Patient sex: M
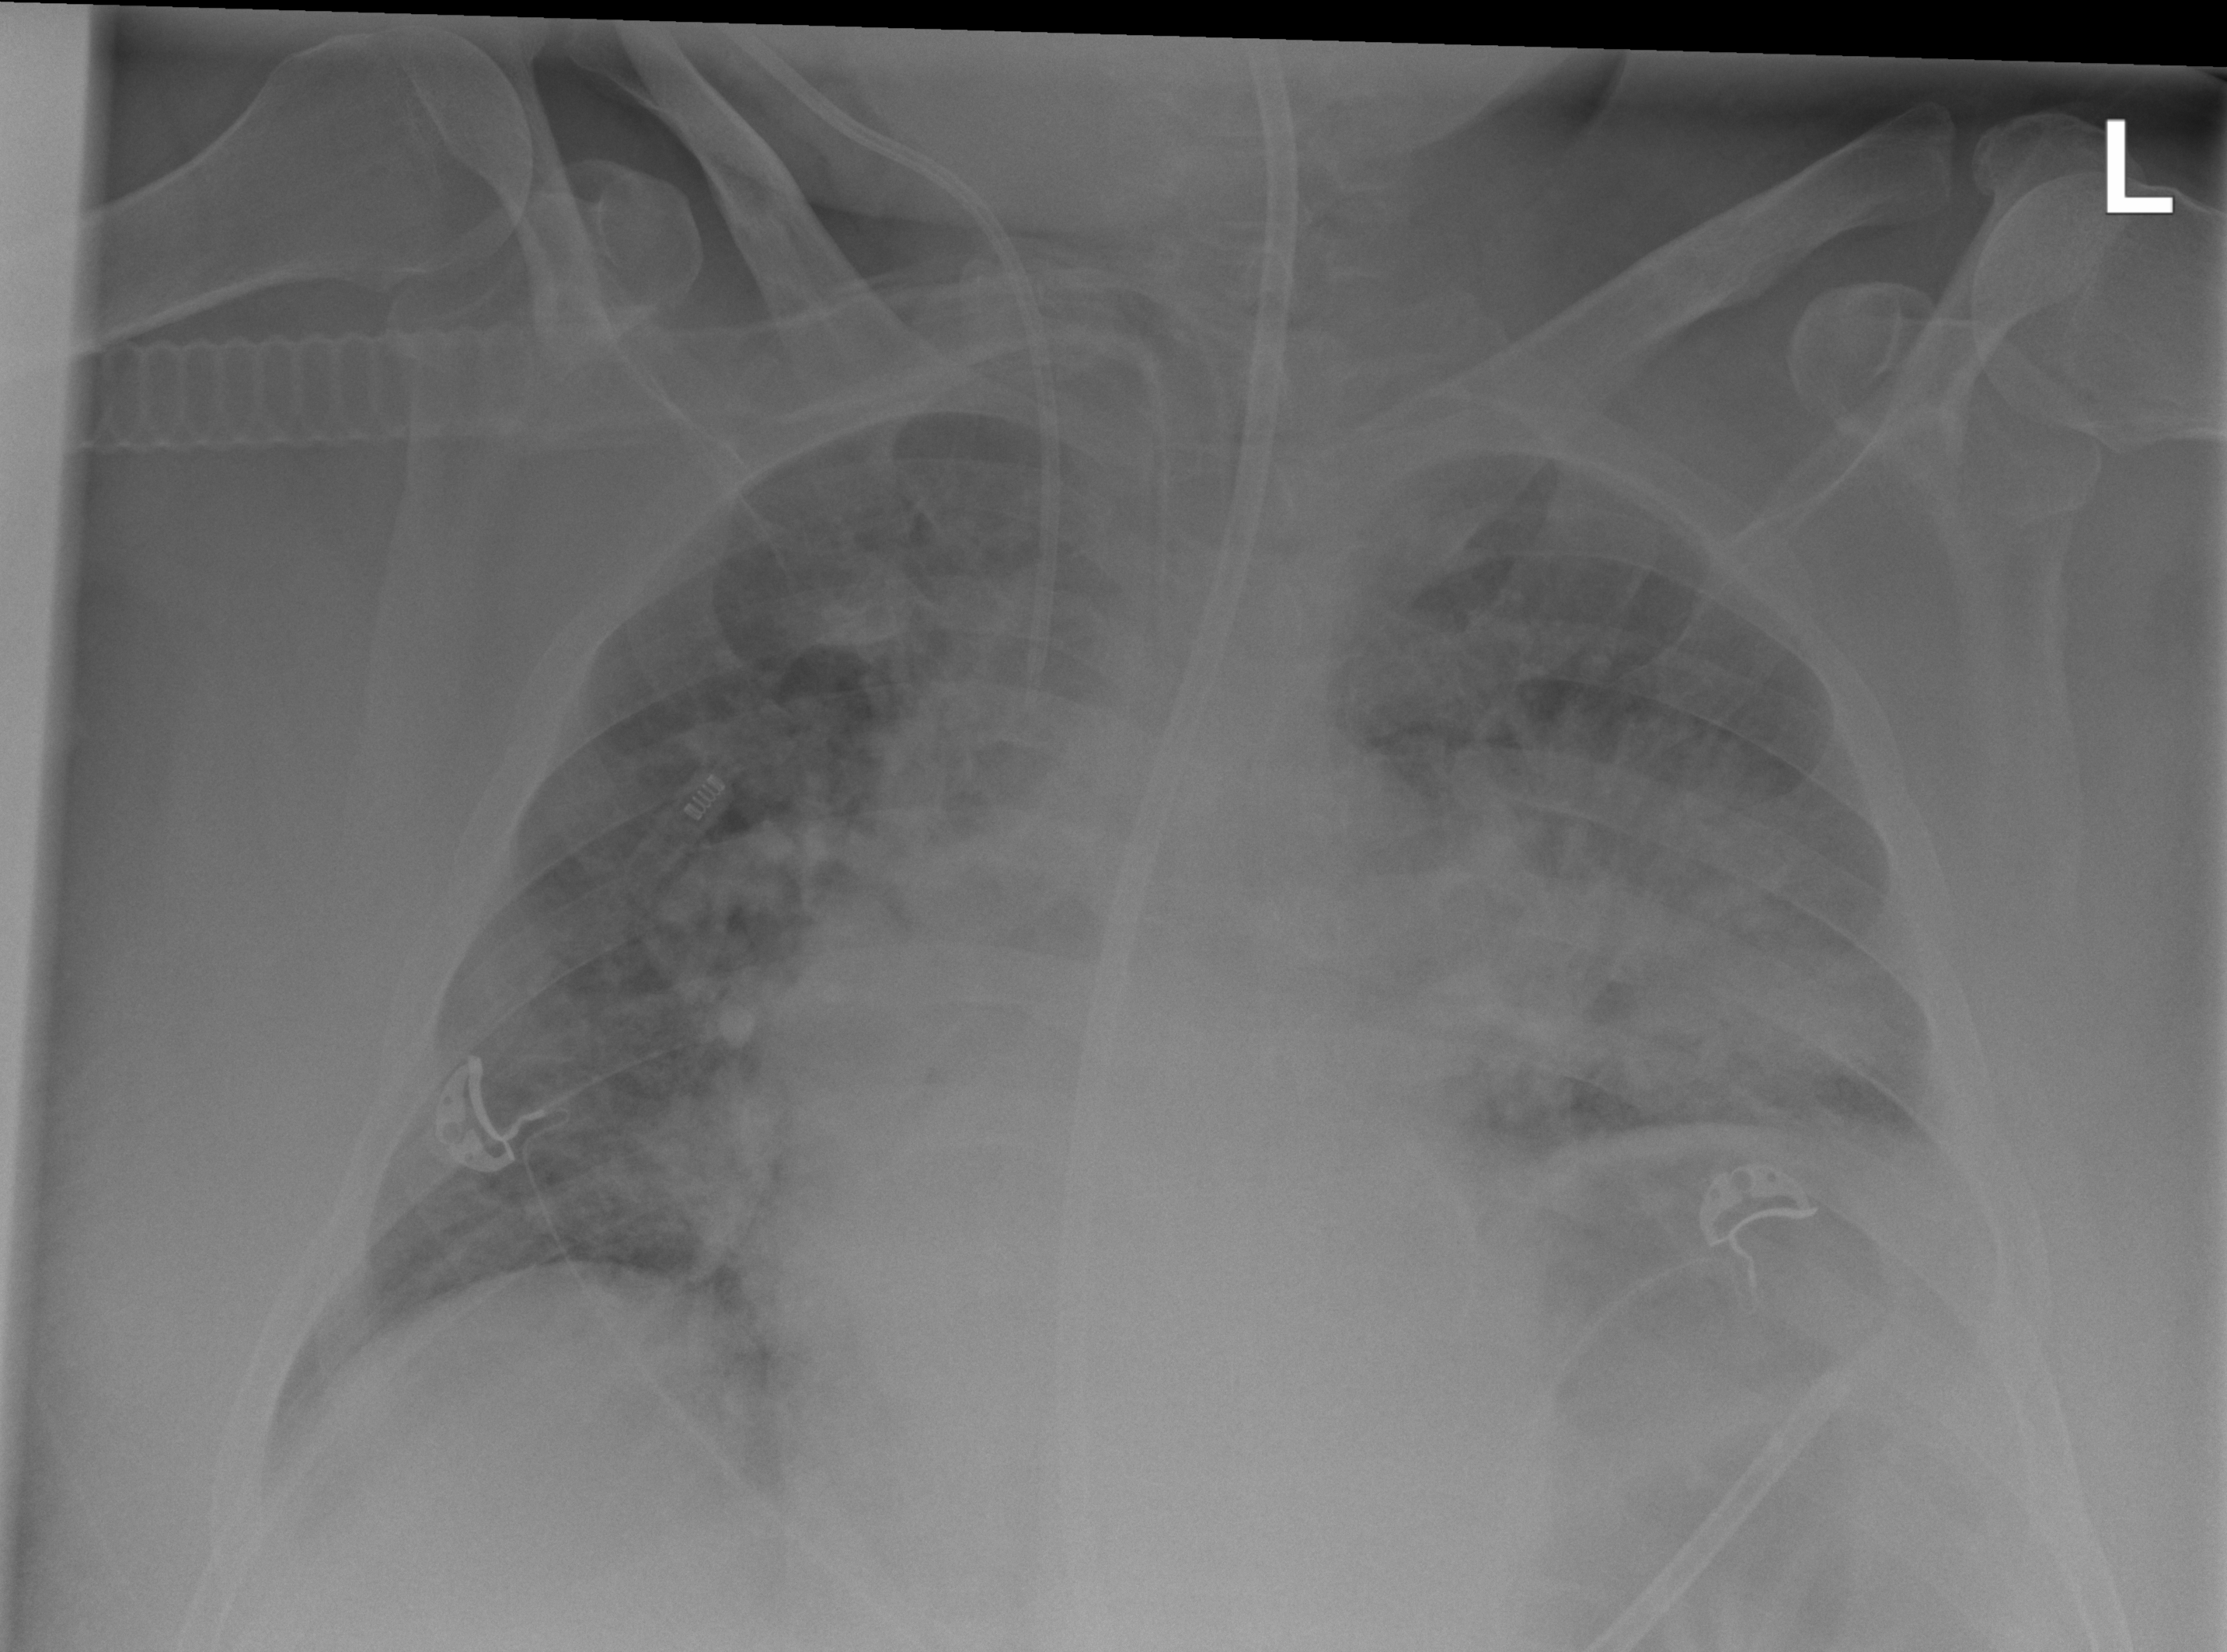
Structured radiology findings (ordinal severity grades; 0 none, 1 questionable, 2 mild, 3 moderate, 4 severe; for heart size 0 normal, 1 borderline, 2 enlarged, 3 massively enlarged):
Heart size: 2
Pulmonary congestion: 3
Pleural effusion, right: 2
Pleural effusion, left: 2
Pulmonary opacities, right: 2
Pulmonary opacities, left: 3
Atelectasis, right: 2
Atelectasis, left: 3